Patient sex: M
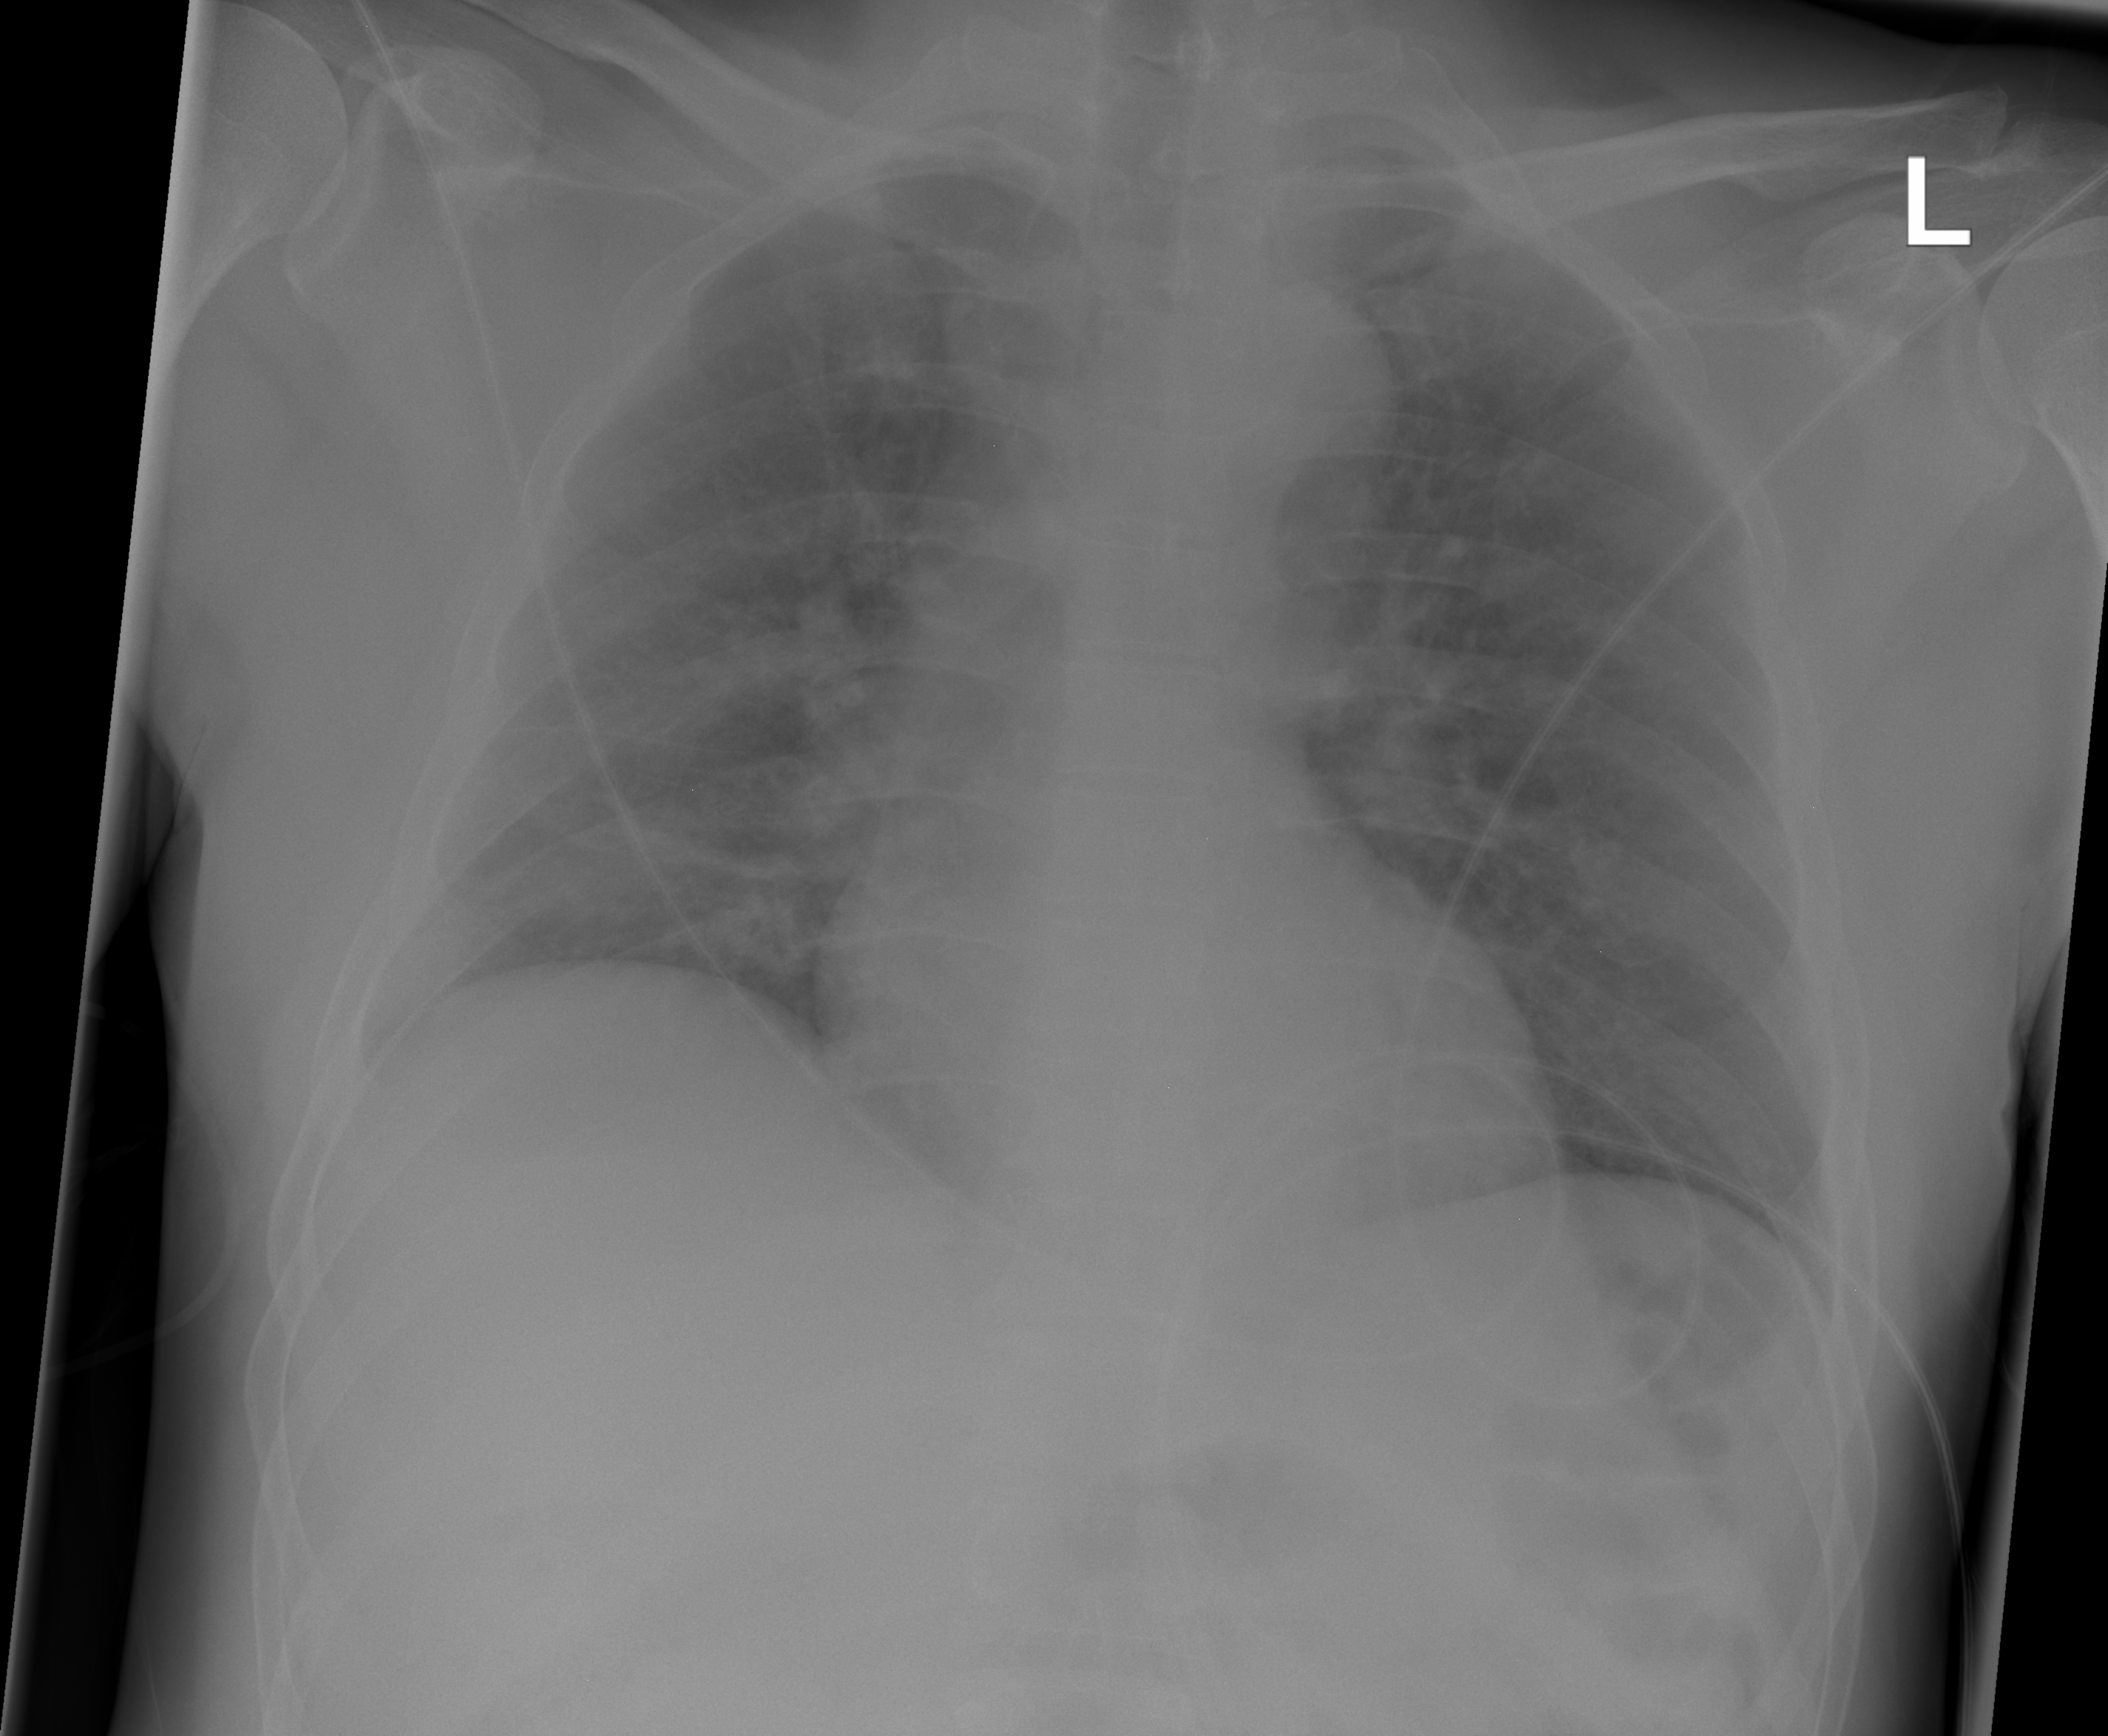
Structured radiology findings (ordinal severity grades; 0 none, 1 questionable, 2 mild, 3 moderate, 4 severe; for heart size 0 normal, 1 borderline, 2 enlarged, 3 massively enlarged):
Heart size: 0
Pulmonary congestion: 0
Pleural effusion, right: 0
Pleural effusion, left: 0
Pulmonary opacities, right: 0
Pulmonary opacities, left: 0
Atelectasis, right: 2
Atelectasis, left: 0